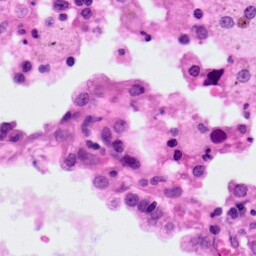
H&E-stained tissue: Lung